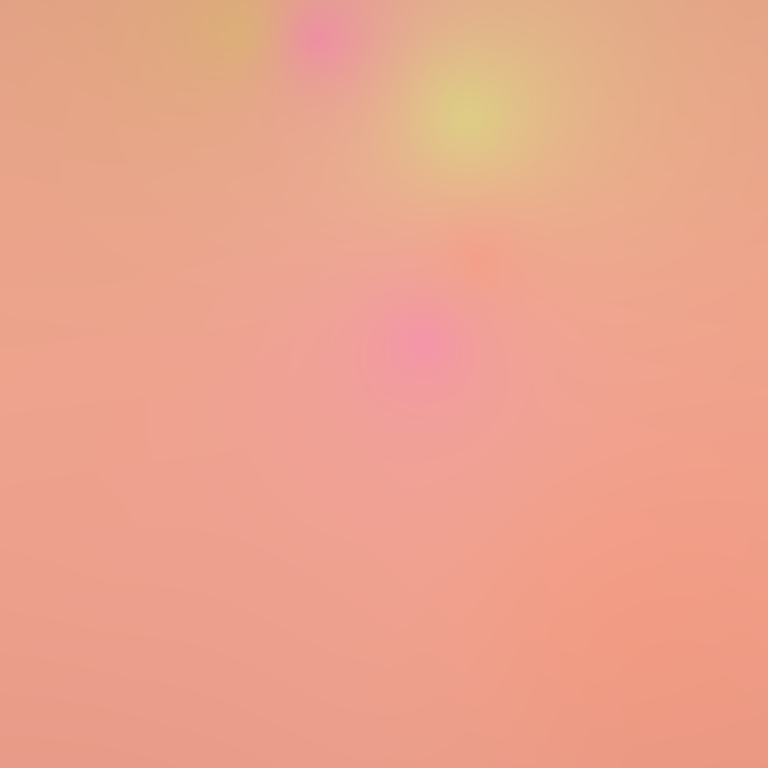
Abstract light effect, smooth gradient from soft peach to gentle pink, serene atmosphere, subtle glow, no room, no furniture, no objects.